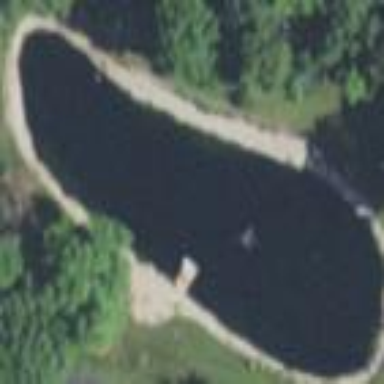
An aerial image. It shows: Pond surrounded by natural water.